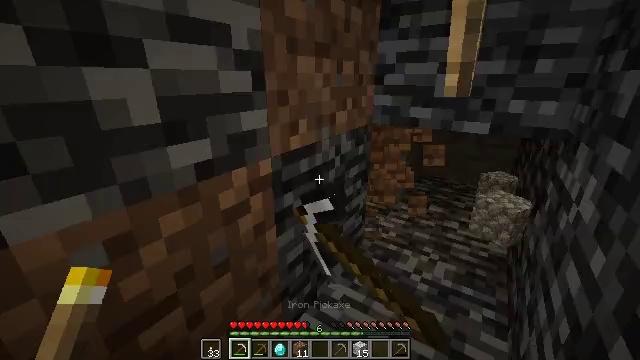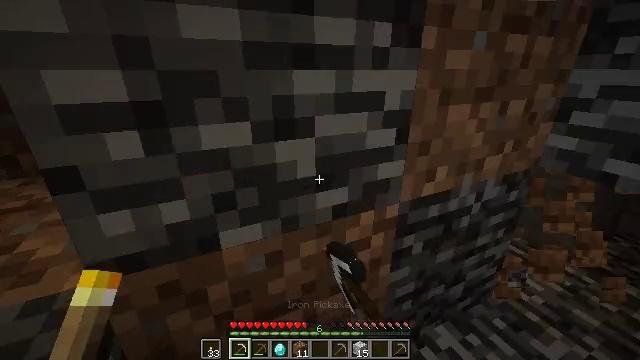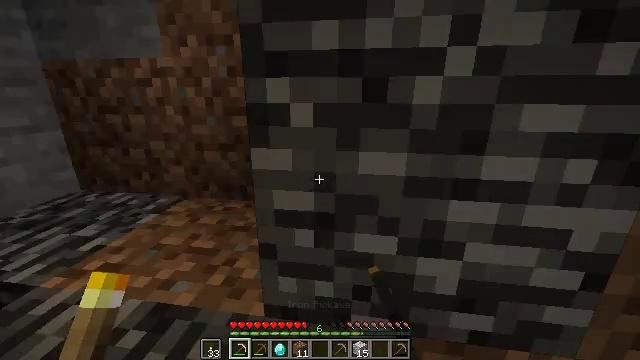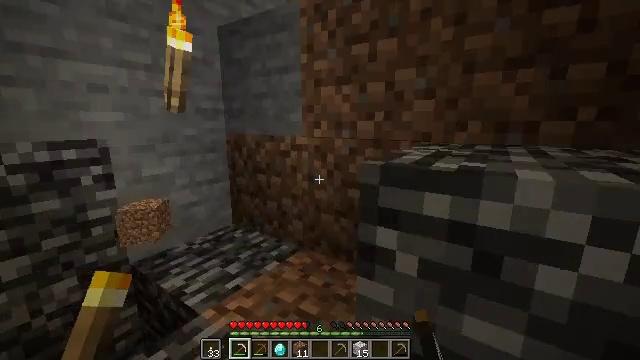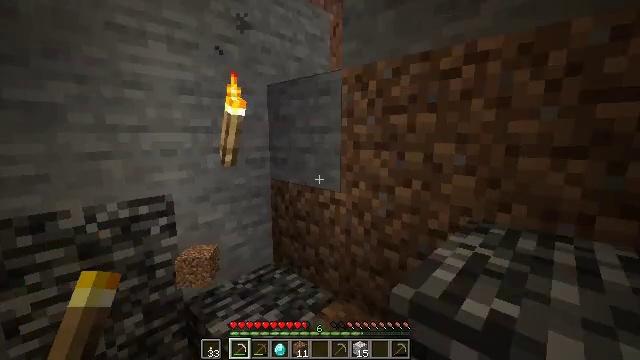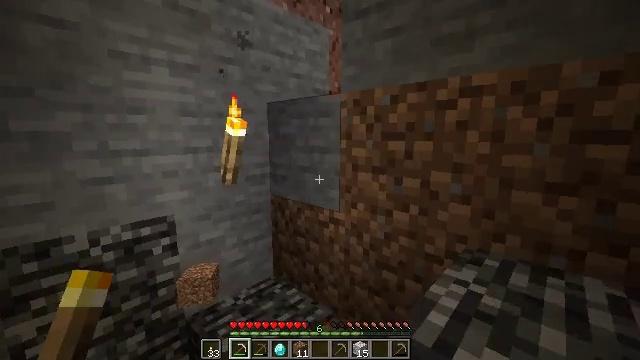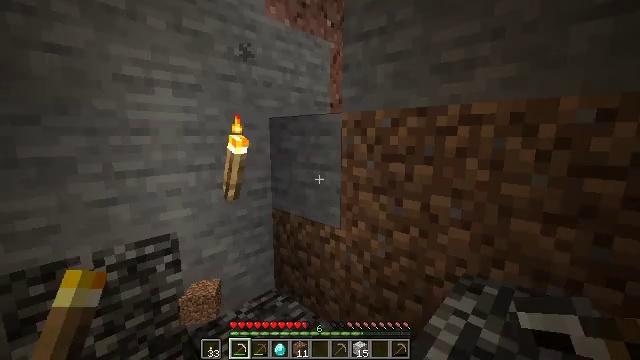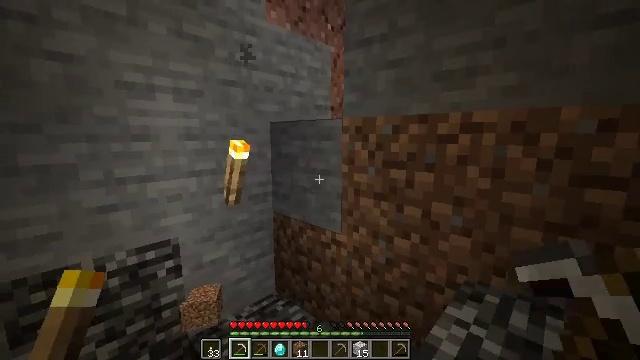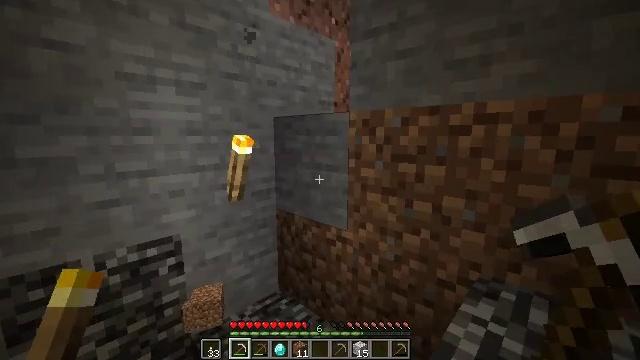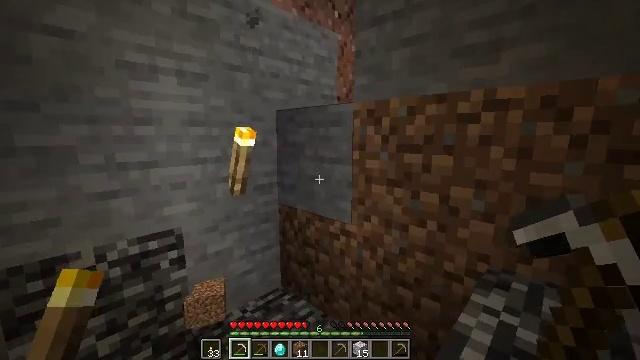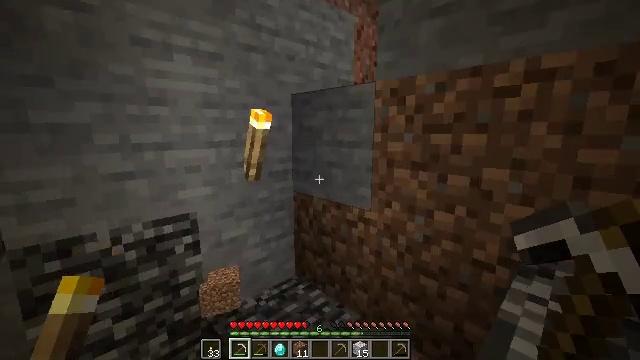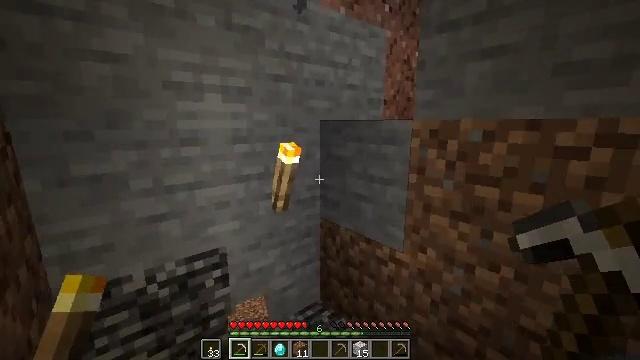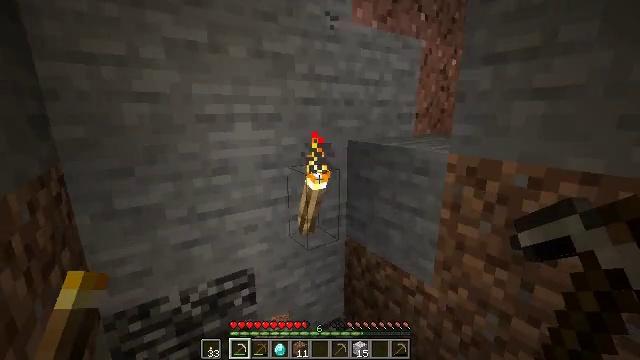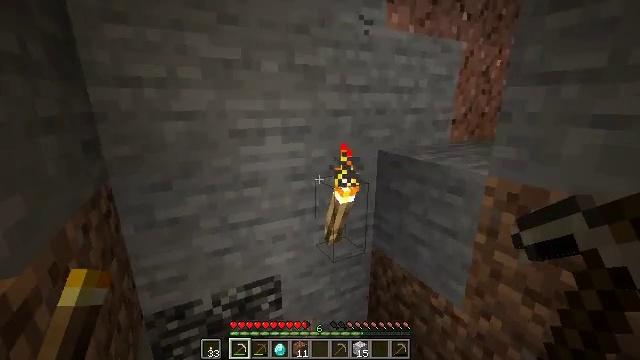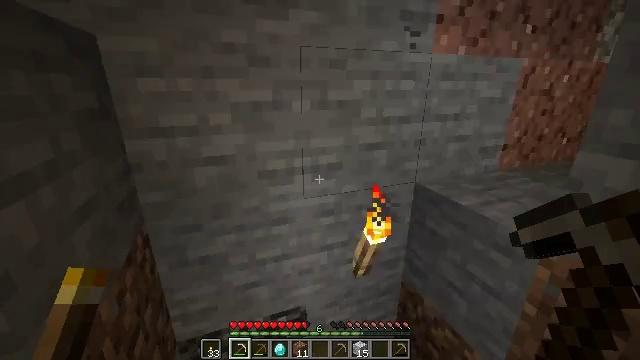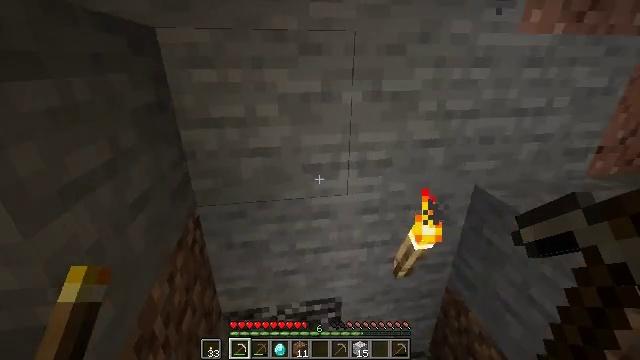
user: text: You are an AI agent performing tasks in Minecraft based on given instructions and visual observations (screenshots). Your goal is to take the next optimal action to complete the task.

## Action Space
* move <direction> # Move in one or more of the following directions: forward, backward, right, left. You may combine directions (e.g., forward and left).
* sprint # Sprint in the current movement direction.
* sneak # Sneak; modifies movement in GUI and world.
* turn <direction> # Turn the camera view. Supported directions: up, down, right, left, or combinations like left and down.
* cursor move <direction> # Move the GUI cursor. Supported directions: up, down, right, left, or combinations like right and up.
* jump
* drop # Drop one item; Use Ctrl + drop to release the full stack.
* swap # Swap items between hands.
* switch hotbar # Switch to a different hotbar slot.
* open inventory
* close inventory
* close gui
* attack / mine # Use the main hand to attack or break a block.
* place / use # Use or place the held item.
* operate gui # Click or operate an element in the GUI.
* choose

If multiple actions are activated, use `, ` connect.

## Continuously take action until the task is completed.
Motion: motion action
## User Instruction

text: Destroy the wall torch to gather it.
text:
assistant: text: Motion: move back, turn left and down
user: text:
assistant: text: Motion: move back, turn left and up, jump
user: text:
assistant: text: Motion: move back, turn left and up, jump
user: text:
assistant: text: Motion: move back and move left, turn left and up, jump
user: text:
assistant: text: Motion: move left, jump
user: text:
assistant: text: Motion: move left
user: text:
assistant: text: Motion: move forward and move left
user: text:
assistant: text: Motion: move forward and move left
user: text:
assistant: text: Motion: move forward and move left, jump
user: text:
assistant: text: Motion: move forward and move left, turn left, jump
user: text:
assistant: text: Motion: move forward, turn left and down, jump
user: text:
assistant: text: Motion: move forward, turn left and down, jump
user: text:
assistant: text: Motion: move forward, turn left and down
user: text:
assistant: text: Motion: move forward, turn left and down
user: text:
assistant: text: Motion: move forward, turn left and down
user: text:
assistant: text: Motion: move forward, turn left and down
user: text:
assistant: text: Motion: move forward, turn left and down
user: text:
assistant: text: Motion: move forward, turn left and down
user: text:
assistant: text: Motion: move forward and move right, turn left and down
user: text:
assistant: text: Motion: move forward and move right, turn left and down
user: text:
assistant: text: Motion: move right
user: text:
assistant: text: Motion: move back and move right
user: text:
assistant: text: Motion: move back and move right, turn left and down
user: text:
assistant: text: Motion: move back and move right, turn left and down
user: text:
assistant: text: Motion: move back and move right, turn left and down
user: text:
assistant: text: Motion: move back, turn left and down
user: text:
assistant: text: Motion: move back, turn left and down
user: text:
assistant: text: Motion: move back, turn left and down, jump
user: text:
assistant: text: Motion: move back, turn left and down, jump
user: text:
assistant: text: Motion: move back, turn left and down, jump